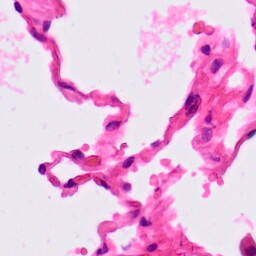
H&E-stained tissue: Lung